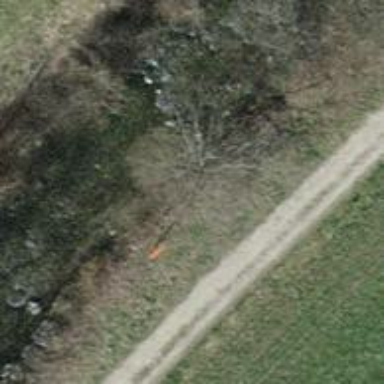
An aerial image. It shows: Aerial marker on support pole.